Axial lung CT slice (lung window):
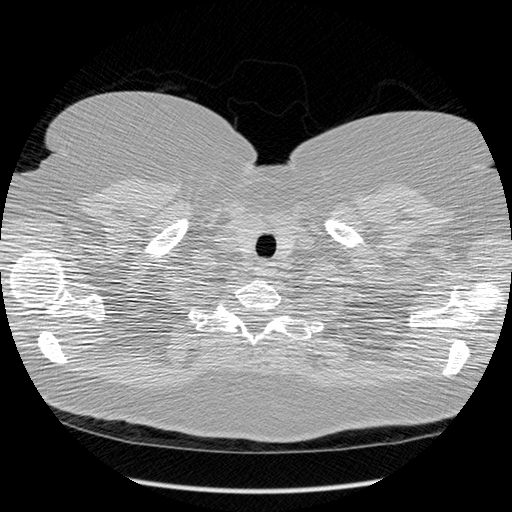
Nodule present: no